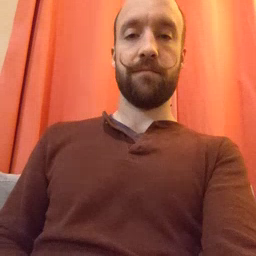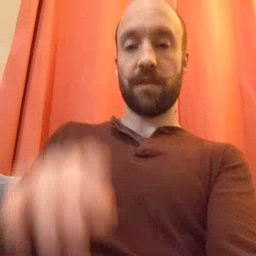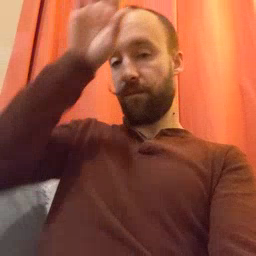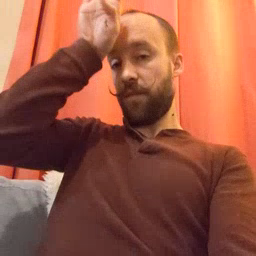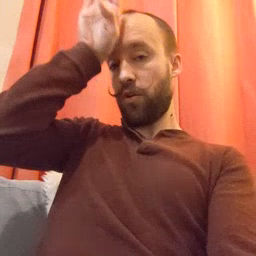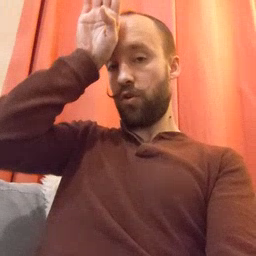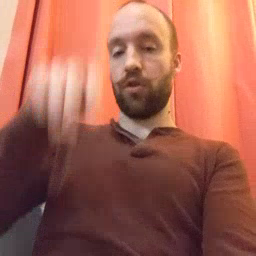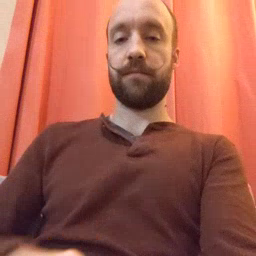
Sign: fireman